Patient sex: F
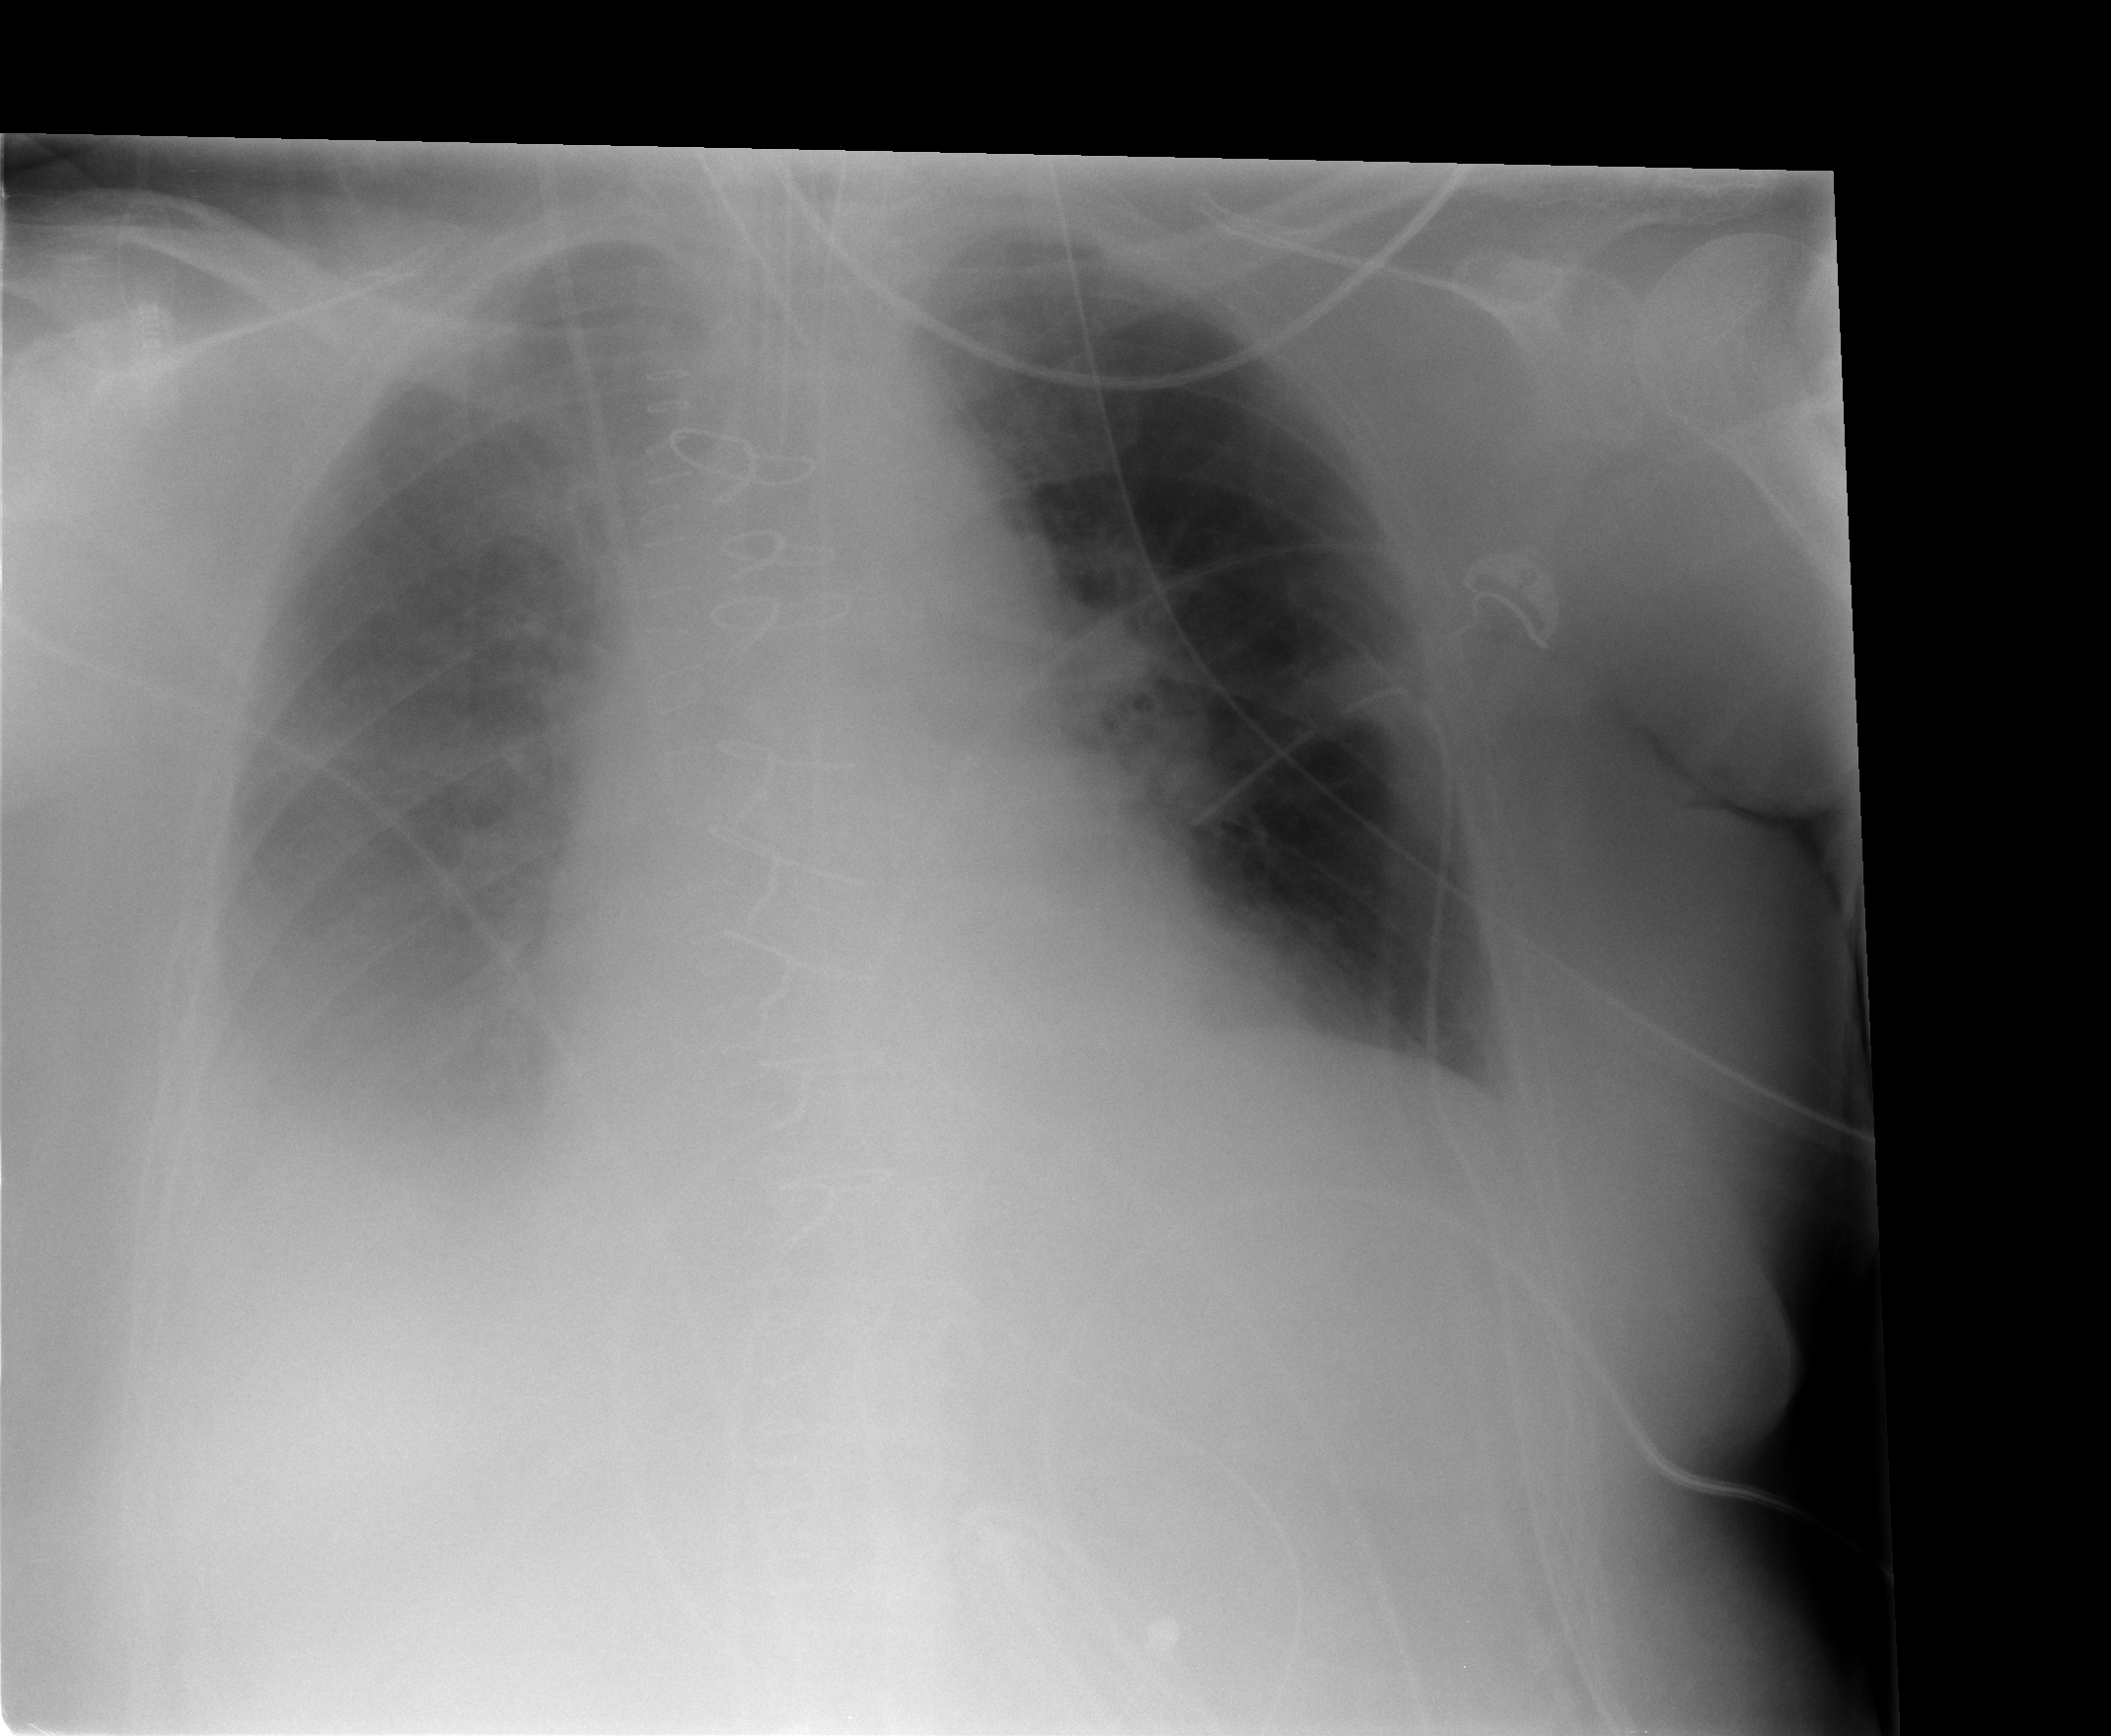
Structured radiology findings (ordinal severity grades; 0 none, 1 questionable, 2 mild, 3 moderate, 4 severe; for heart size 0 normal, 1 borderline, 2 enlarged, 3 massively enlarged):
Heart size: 0
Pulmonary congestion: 2
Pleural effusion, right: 3
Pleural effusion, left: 0
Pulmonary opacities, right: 0
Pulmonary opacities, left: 0
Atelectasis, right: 3
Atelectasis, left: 0